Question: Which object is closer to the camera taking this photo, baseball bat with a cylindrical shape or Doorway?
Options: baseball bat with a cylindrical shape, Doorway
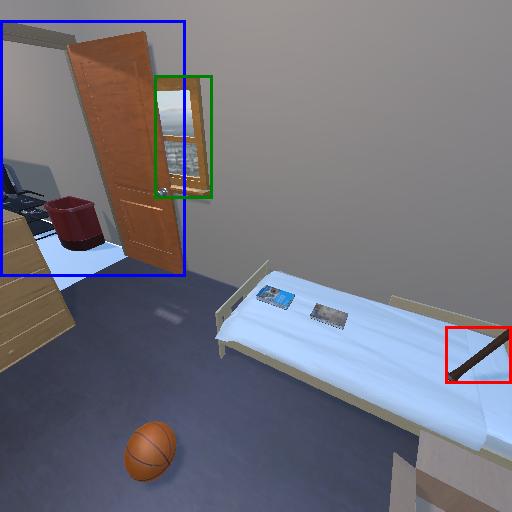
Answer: baseball bat with a cylindrical shape